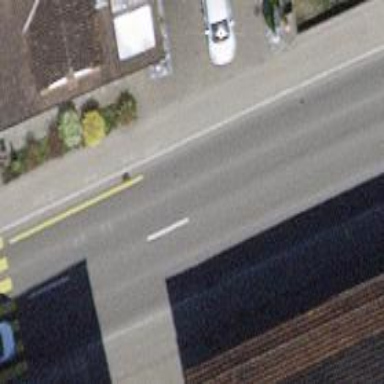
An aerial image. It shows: Public transport stop position.